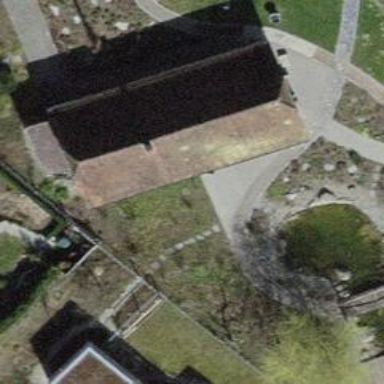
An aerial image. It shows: Building with tiled roof.